Question: Sorry if this is a really silly question but I'm new to iOS. I'm trying to do this:

The table cells are static as the content shouldn't change (the options are the same all the time). I also need to place the submit and cancel buttons below and replace the red background with an image.
My problem is, I get the error saying:
> static table views are only valid when embedded in uitableviewcontroller
So my question is, how would I embed a table inside my view, like any other element?
Thanks in advance for any help :)
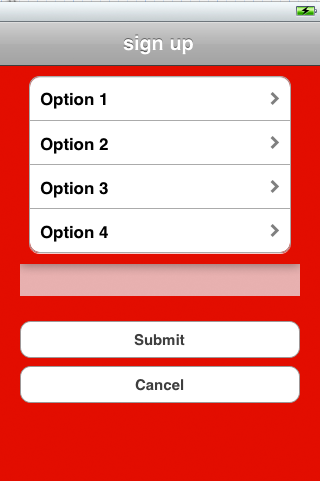
Answer: There are two relatively simple options to build a screen like that:
1. Make your controller a 'UITableViewController, add two sections to the bottom of your static part, and put custom cells with buttons into these two sections, or
2. Define the static content of your table in code.
The look of your screen will change slightly for option 1, but it is important only when you have many cells, forcing the sections with buttons off the screen until the user scrolls.
The second option requires writing some code, but not too much to cause you too much inconvenience.